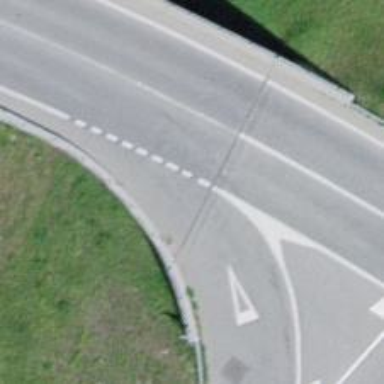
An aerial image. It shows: Asphalt road on bridge. The road is tertiary link.